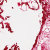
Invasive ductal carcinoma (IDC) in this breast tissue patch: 0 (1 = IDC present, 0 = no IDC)